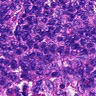
Metastatic tissue present: no